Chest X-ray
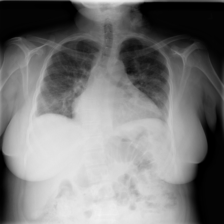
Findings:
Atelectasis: negative
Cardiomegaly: positive
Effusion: negative
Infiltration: negative
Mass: negative
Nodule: negative
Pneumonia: negative
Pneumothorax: negative
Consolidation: negative
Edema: negative
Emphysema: negative
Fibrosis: negative
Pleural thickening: negative
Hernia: negative